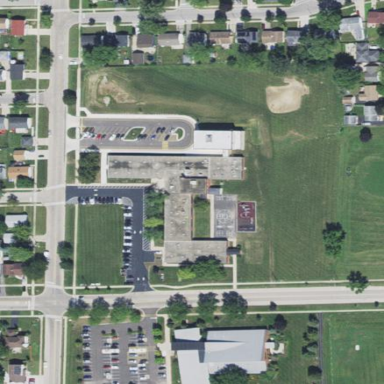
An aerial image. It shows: School building.